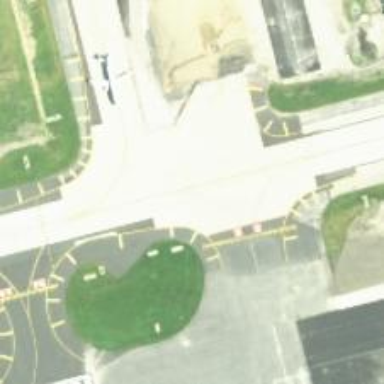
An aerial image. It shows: Image of taxiway at airport.